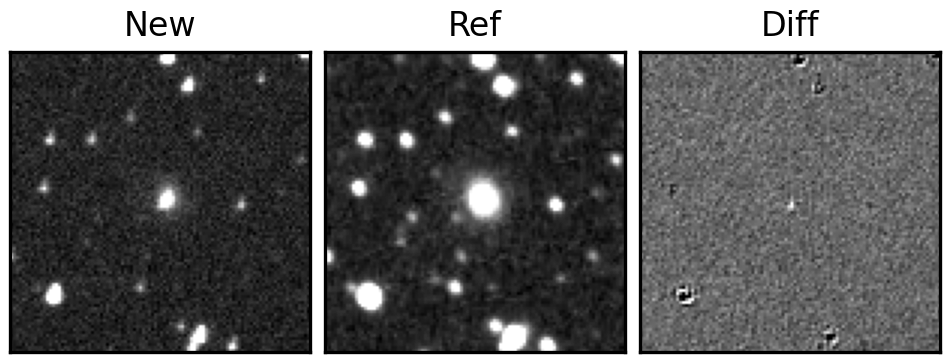
Label: real